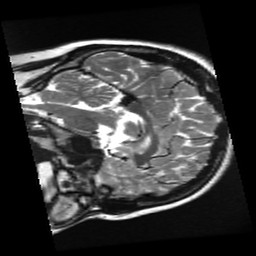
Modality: T2w
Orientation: sagittal
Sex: female
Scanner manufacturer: ge
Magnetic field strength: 3 T
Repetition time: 5 s
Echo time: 0.1024 s